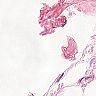
Metastatic tissue present: no